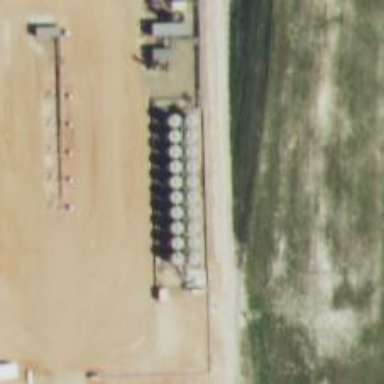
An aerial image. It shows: Storage tank with man-made structure.